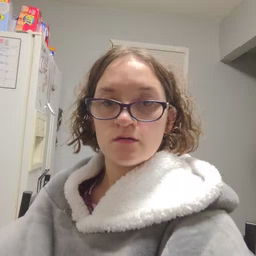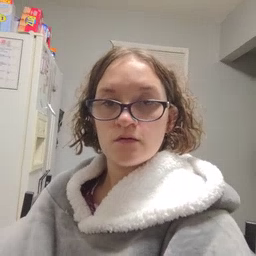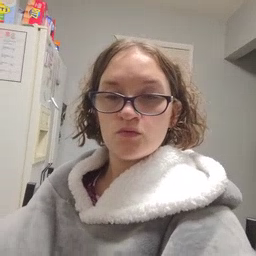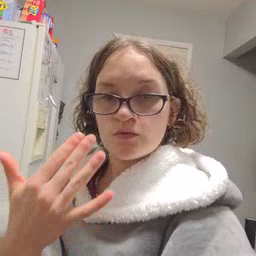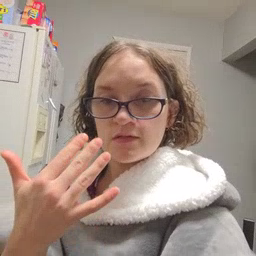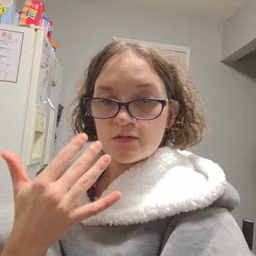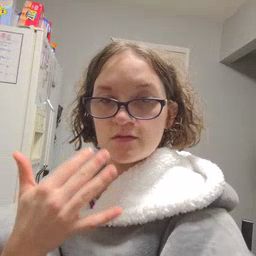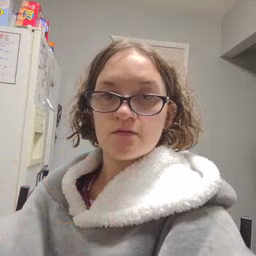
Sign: wait